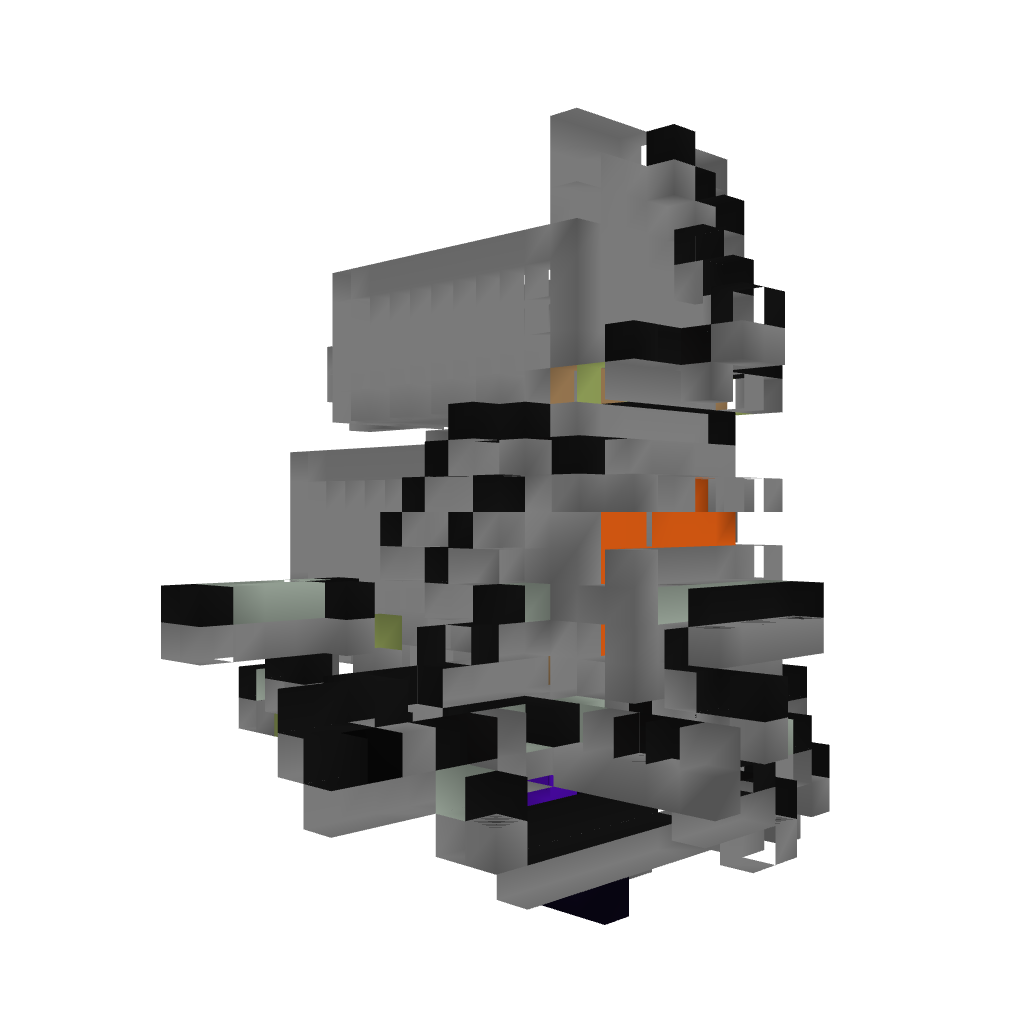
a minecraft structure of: Torture jail